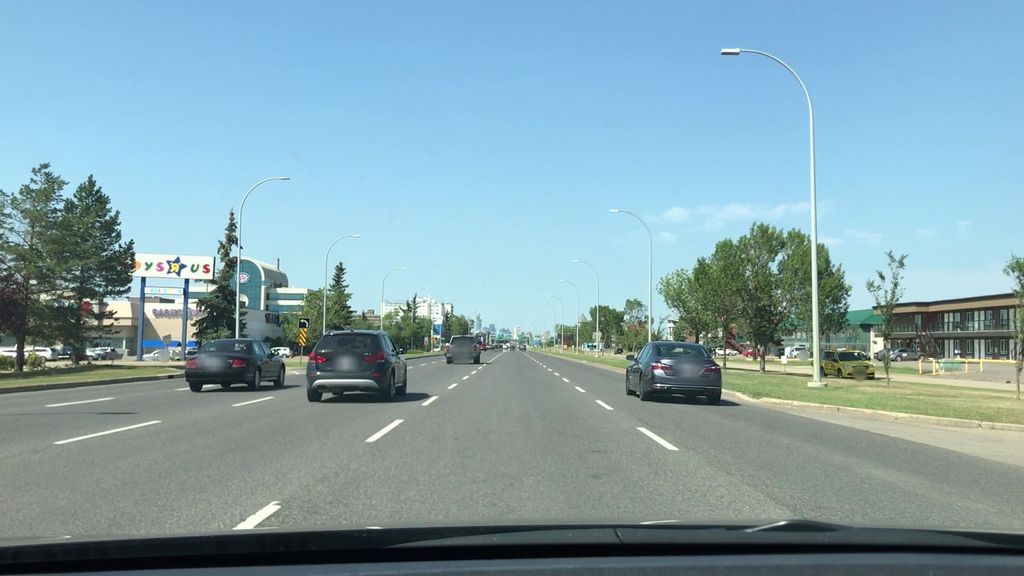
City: edmonton